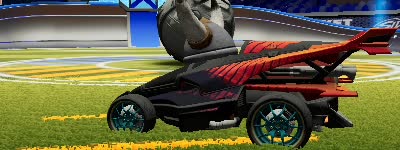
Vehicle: aftershock